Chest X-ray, PA view. Patient: 41 years old, sex M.
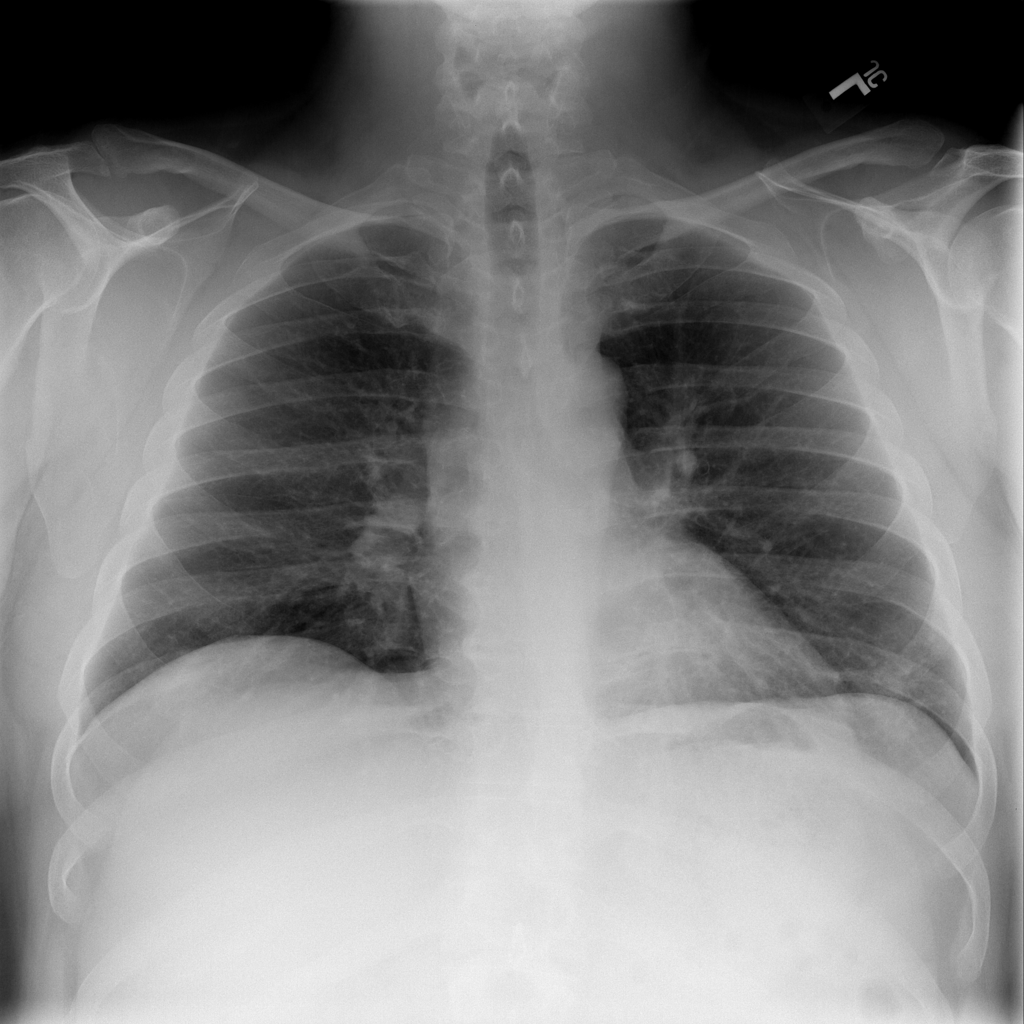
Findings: No Finding